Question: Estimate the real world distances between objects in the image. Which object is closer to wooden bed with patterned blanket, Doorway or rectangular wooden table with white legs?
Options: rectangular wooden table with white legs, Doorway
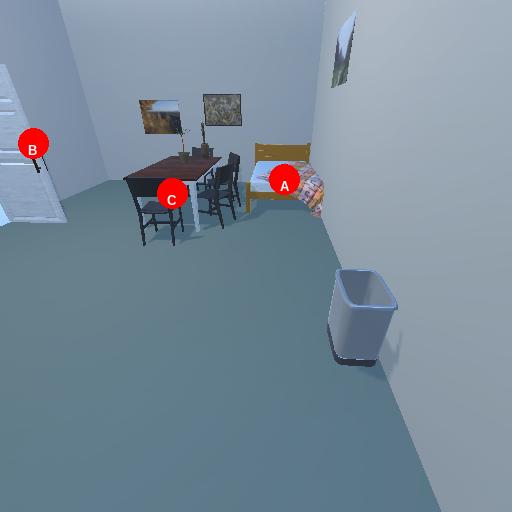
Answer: rectangular wooden table with white legs